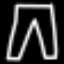
Label: pants